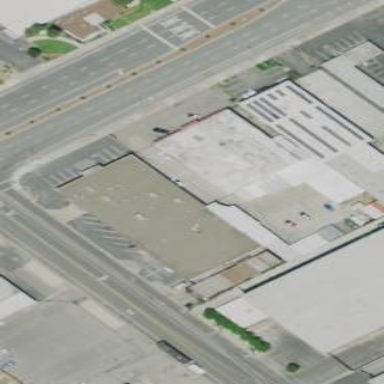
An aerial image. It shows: Building.